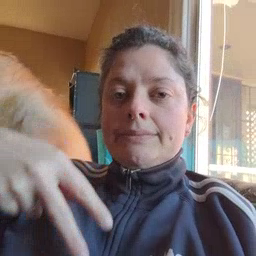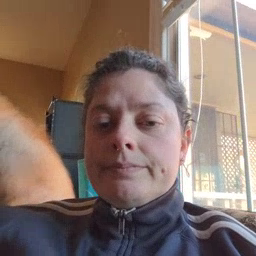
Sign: dance